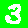
Digit: 3